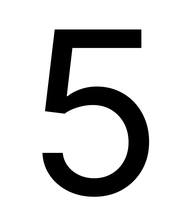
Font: Inter_Regular